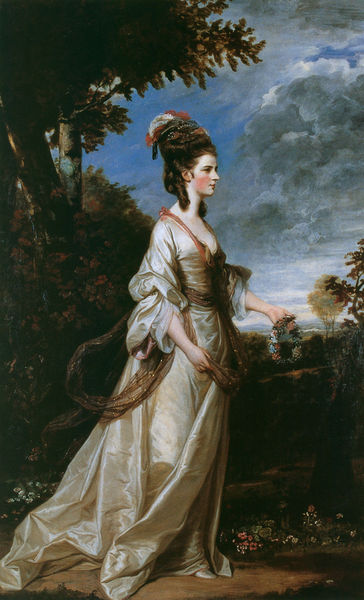
Titel: Jane Stanhope, Countess of Harrington
Künstler: Sir Joshua Reynolds
Institution: Yorkshire, Harewood House, Earl and Countess of Harewood
Schlagwörter: baum, blau, gemälde, himmel, schatten, weiß, wolken, bäume, landschaft, blume, blumen, braun, frankreich, frau, frisur, hut, kleid, licht, schal, tuch, wolke, malerei, barock, federn, portrait, porträt, öl, pflanze, krone, rokoko, rouge, seide, romantik, crown, hat, white, dress, female, green, hair, lady, woman, glanz, flowers, gown, hochsteckfrisur, kranz, hand, cloud, clouds, sky, tree, girl, nature, trees, poussin, noble, prince, sash, bushes, garden, line, curls, standbild, satin, wreath, shoe, genre, blue sky, full, train, fashion, trail, waiting, royalty, corset, wig, parücke, lonely, princess, queen, dame, parrücke, 1850, locks, jungle, lone, romatntik, ölgemälde, beutiful, blumenkranz, schawl, flower reef, steckfrisur, cremefarben, mowan, ölgemällde